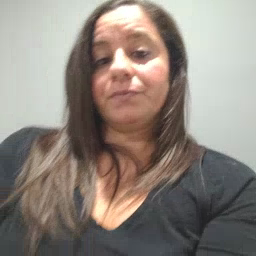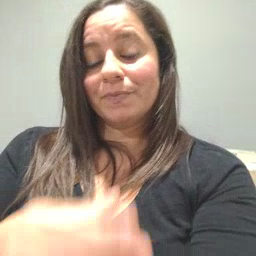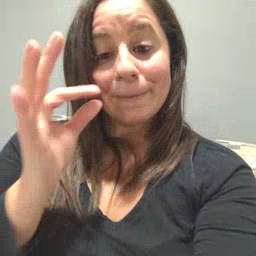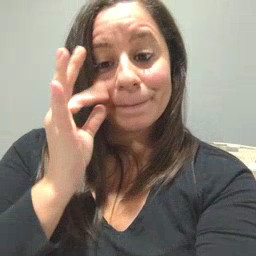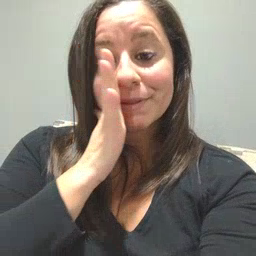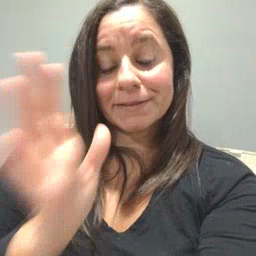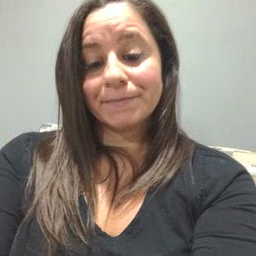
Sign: bee